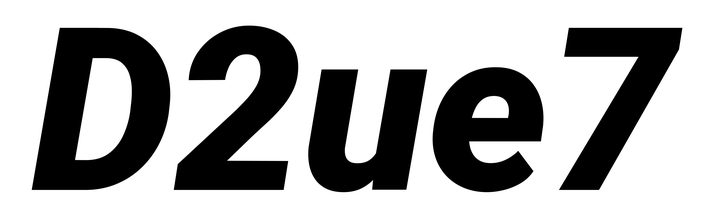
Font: Roboto-Italic_Black_Italic